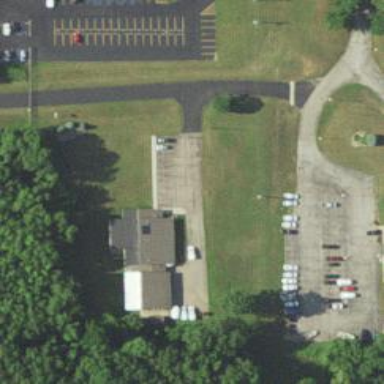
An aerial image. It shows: Animal shelter.